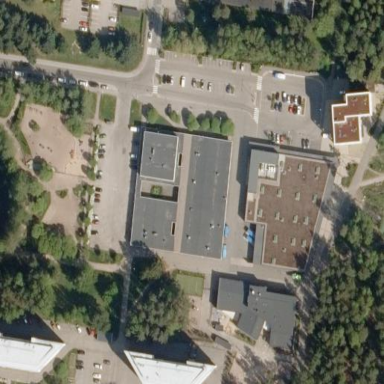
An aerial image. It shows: Mall.